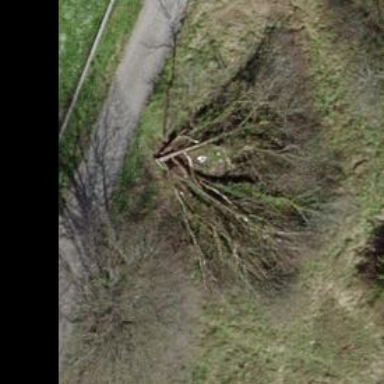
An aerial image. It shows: Deciduous broadleaved tree.